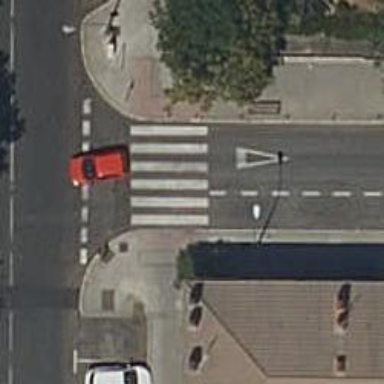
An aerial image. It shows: Zebra crossing on the road.